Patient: sex F, age 36
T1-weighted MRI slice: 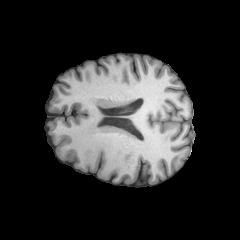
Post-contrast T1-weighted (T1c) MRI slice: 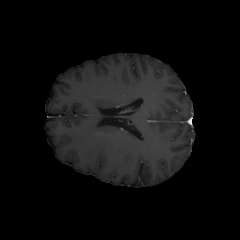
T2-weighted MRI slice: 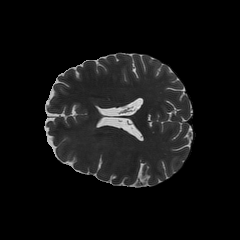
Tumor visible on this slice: no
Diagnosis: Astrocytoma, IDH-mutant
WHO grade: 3